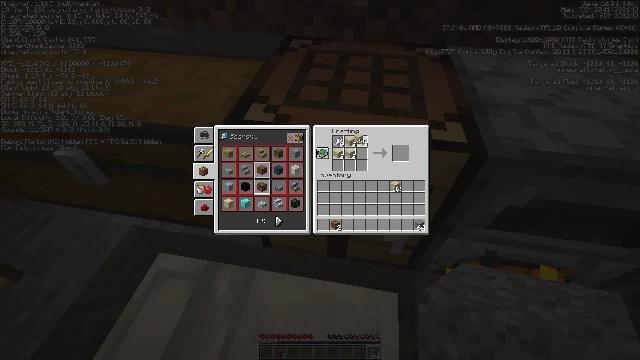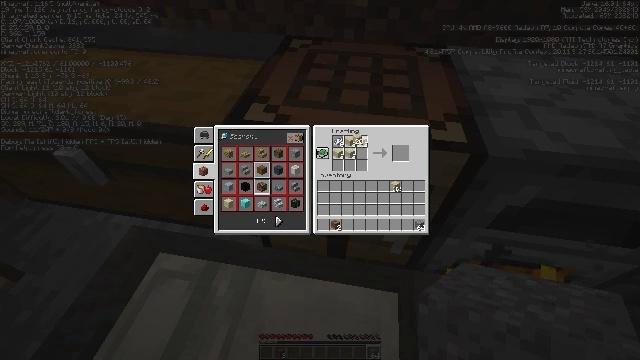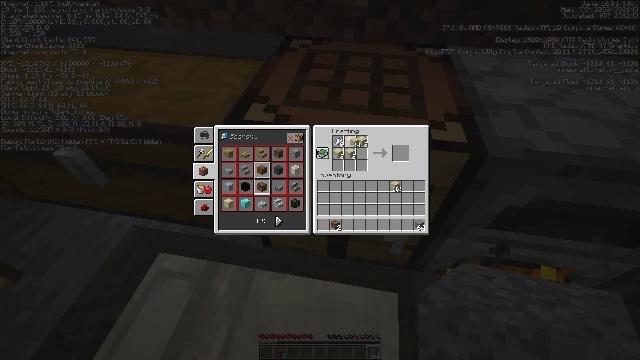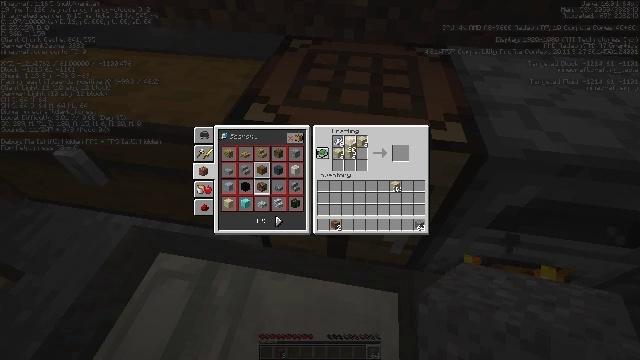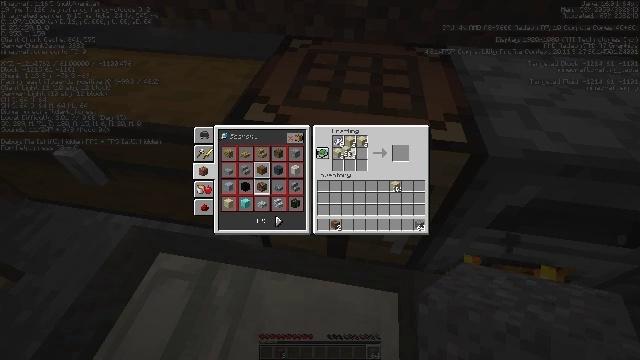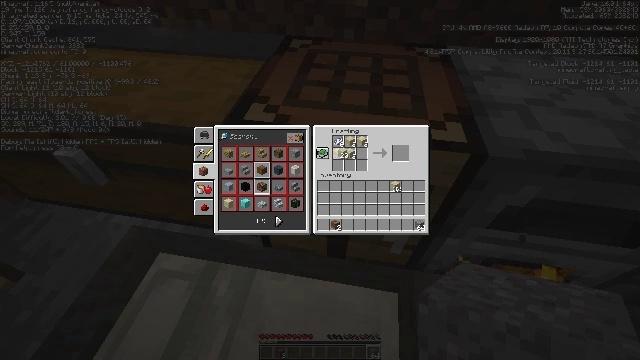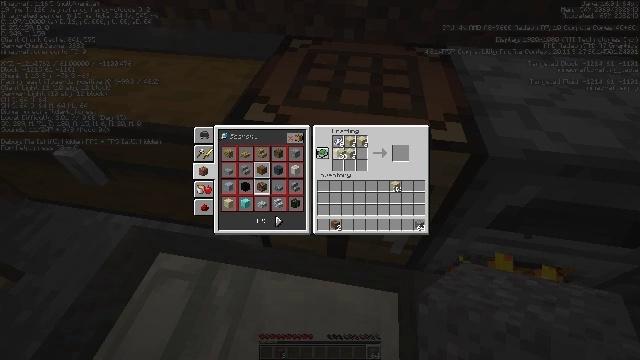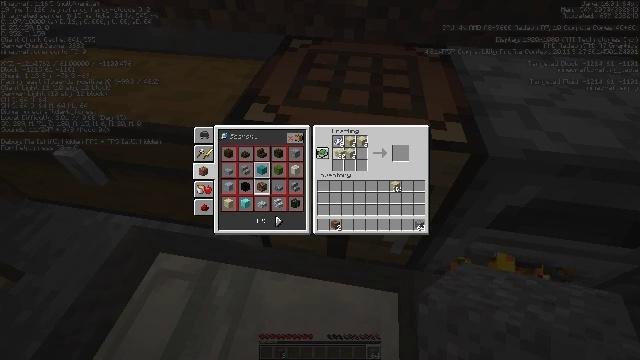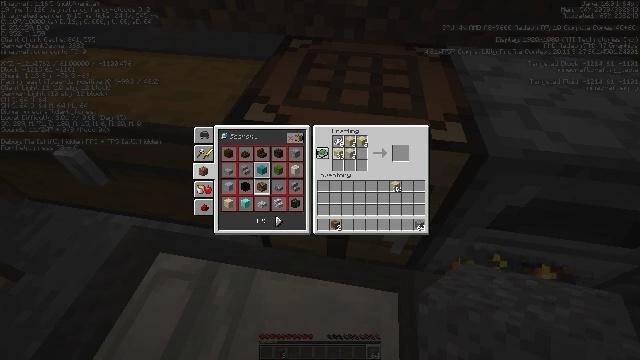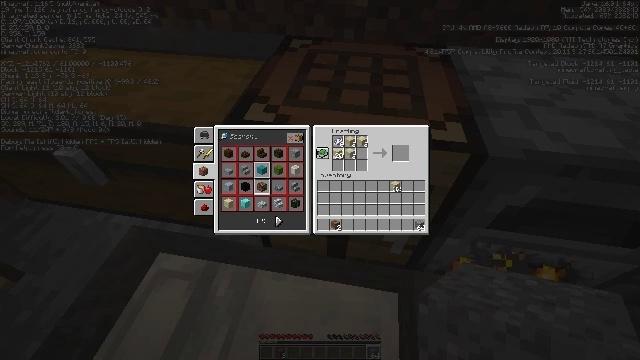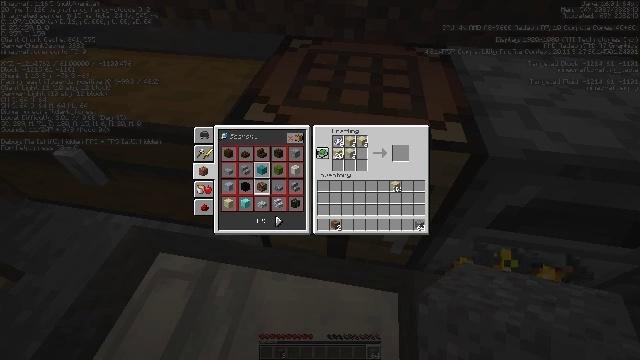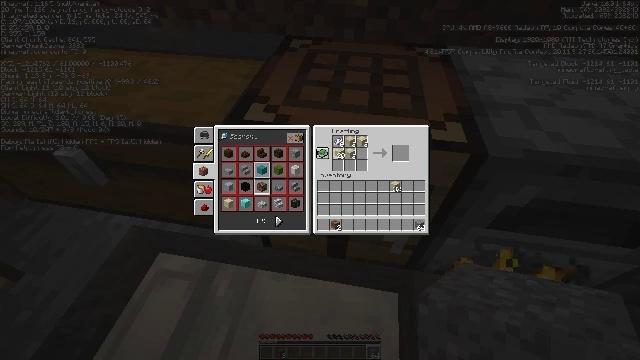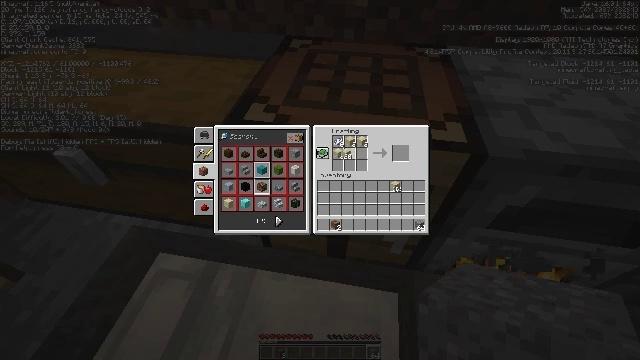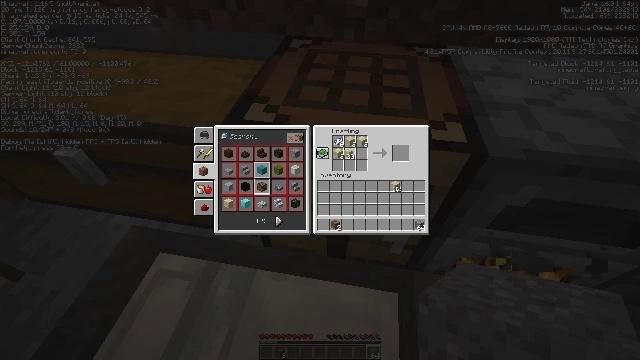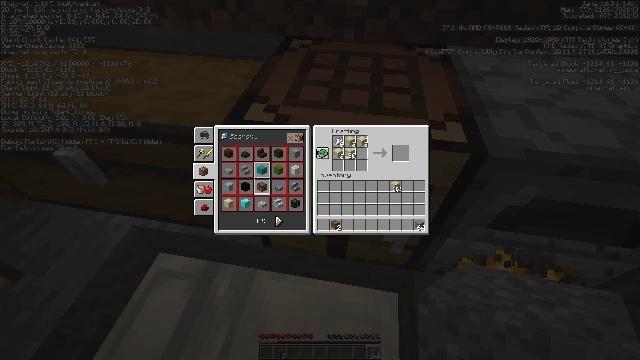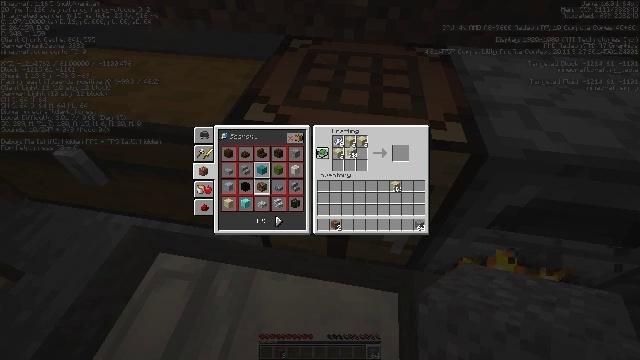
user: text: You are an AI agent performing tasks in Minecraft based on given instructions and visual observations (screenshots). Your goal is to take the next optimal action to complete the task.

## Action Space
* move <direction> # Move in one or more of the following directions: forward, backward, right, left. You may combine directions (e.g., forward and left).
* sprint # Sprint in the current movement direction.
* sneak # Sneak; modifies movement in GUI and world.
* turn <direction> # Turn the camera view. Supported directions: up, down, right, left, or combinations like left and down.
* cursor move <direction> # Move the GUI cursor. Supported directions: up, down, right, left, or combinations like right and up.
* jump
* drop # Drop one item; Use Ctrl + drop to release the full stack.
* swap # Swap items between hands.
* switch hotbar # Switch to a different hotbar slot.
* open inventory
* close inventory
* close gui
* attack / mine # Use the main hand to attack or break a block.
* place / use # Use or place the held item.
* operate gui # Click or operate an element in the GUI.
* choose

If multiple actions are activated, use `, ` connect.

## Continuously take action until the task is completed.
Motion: motion action
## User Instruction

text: Create white concrete powder at the crafting table.
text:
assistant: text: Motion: use / place
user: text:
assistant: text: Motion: no_op
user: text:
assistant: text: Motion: turn left and down
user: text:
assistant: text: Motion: no_op
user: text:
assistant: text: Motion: no_op
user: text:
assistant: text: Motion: no_op
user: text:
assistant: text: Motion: no_op
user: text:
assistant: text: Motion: no_op
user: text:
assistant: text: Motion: no_op
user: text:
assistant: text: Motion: no_op
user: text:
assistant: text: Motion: use / place
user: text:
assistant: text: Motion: turn right, use / place
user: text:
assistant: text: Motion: use / place
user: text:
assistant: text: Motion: use / place
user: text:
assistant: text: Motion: use / place
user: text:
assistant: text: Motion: use / place
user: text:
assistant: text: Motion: turn up, use / place
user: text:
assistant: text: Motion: use / place
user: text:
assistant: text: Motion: use / place
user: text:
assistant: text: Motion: use / place
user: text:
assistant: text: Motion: use / place
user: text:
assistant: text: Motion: use / place
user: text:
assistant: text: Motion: use / place
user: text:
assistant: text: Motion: use / place
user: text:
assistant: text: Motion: use / place
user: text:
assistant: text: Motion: use / place
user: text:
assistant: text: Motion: use / place
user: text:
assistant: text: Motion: use / place
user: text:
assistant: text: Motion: use / place
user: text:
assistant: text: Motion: turn left and down